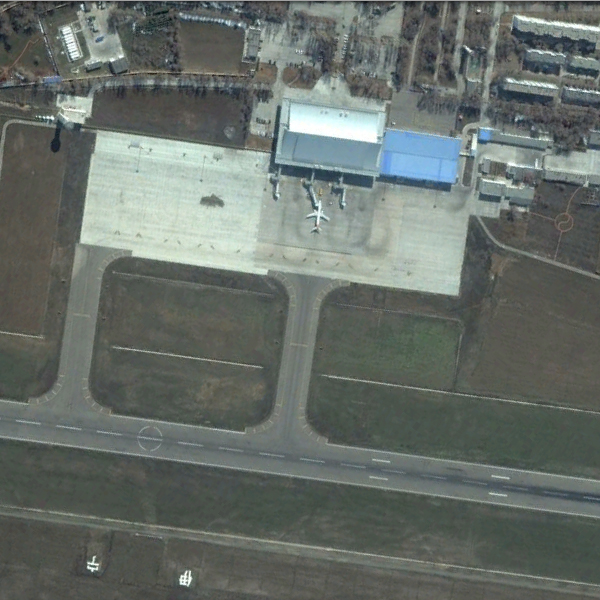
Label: Airport